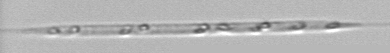
Label: Rhizosolenia